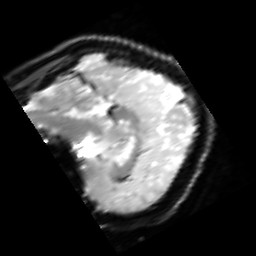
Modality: inplaneT2
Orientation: sagittal
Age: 20
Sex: female
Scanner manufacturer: siemens
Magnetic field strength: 3 T
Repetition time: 5 s
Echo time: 0.034 s